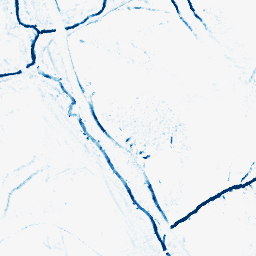
Category: morphological
Decomposition family: morphological_diamond
Decomposition parameters: operation: closing
radius: 3
Upsampling method: regularized
Upsampling parameters: scale: 2
lambda_reg: 0.01
Upsampling scale: 2